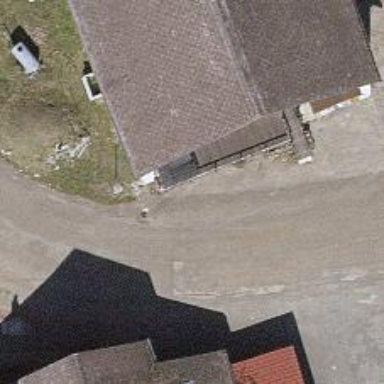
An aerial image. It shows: Post box is visible.